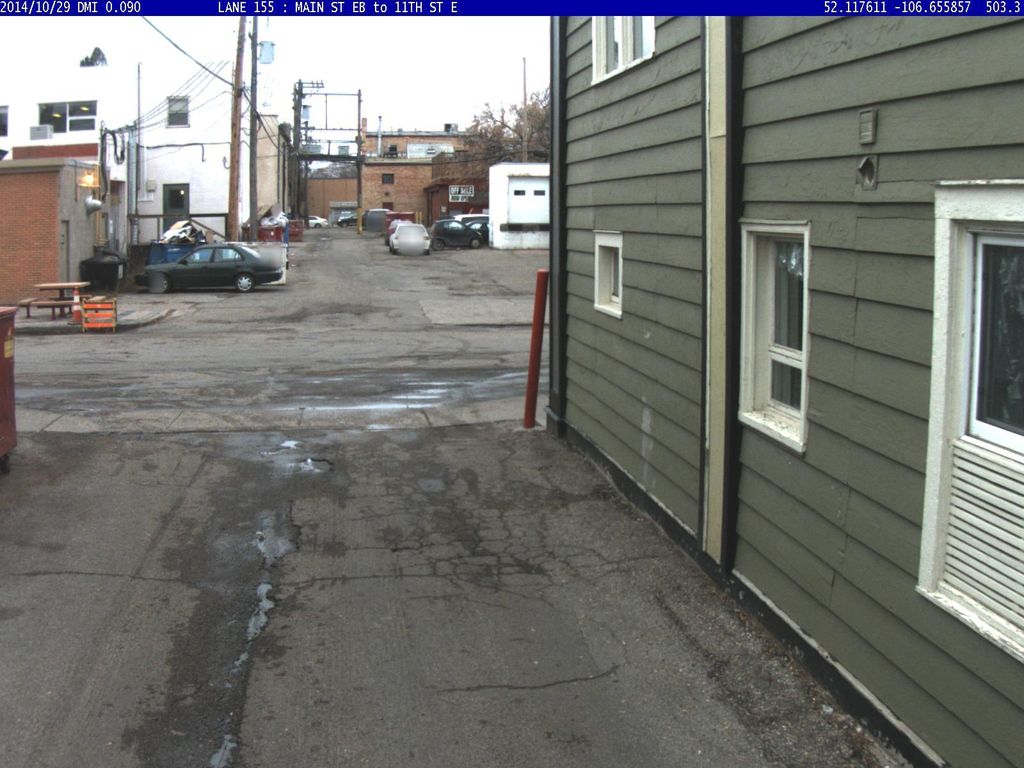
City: saskatoon